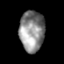
Tissue: prostate
Cell type: T cells
Senescence score: 0.3449
Nuclear area (px): 990
Mean DAPI intensity: 139.565